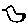
Label: bird